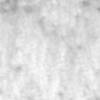
Label: no_change